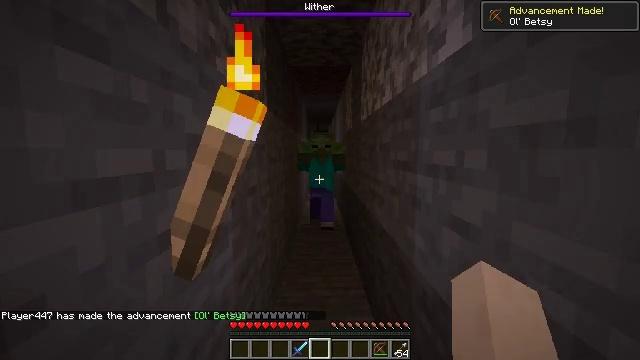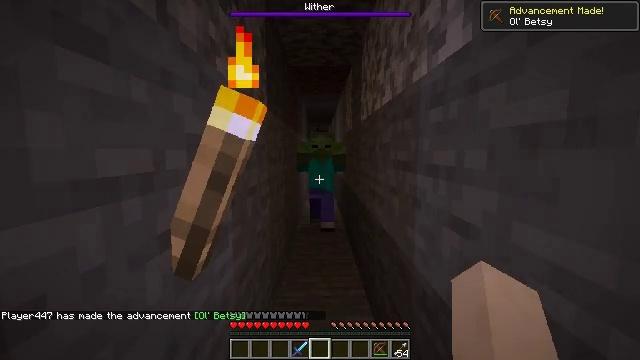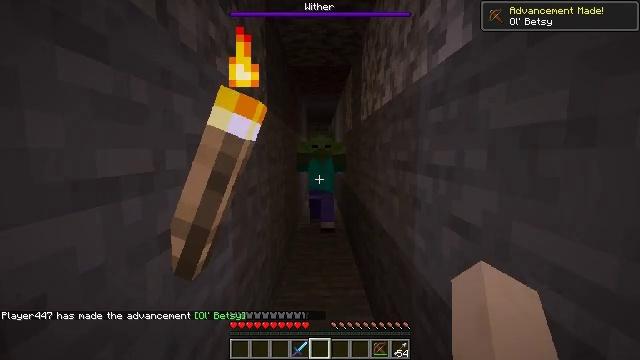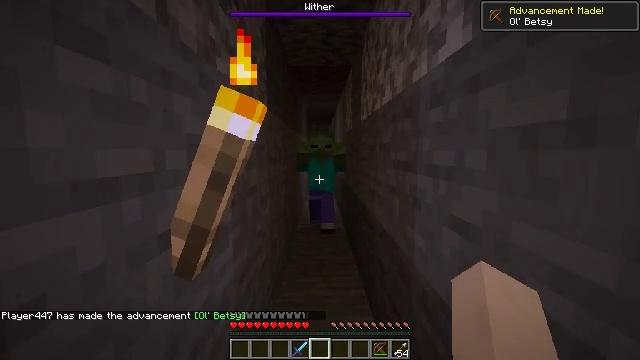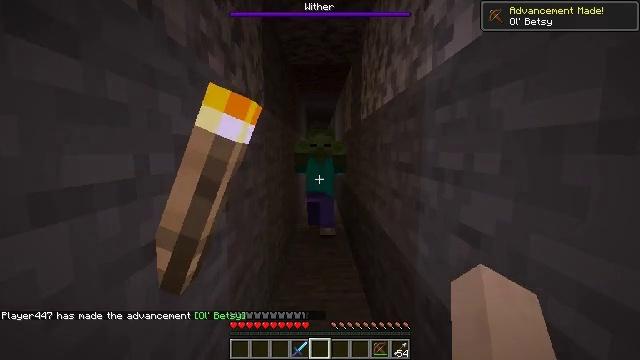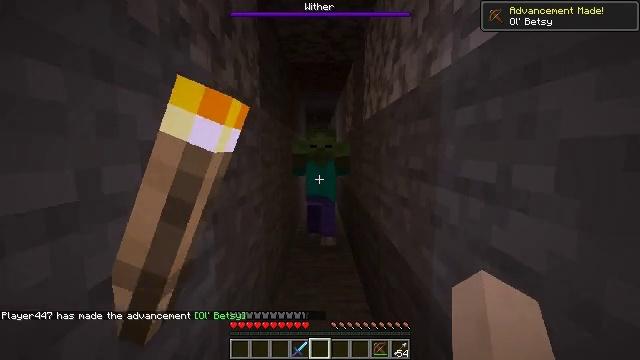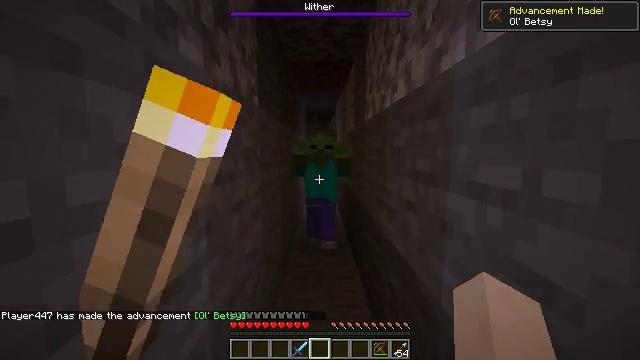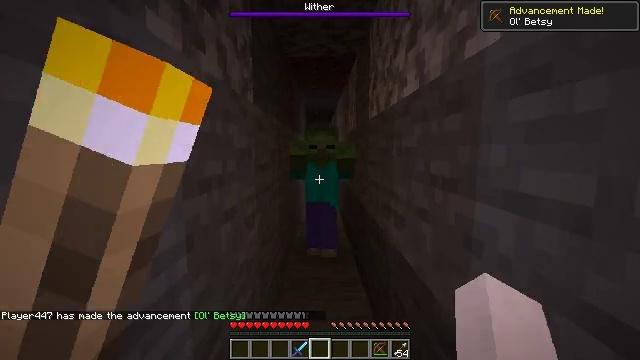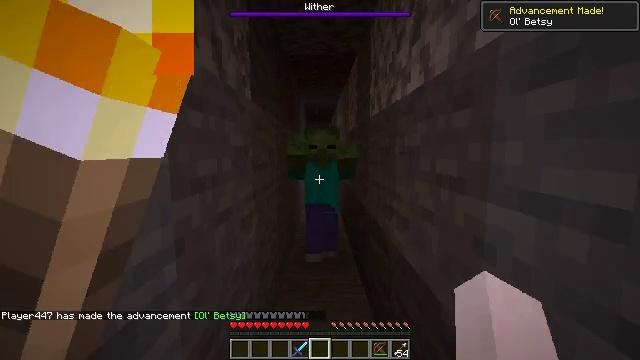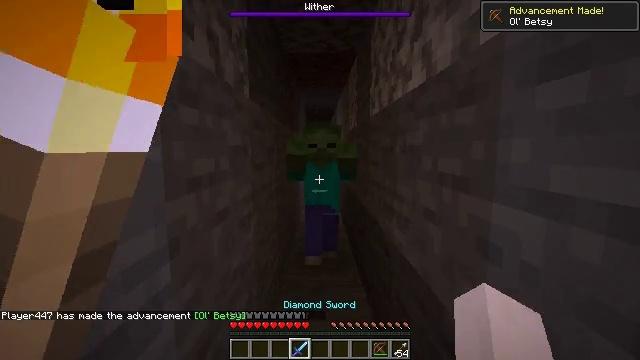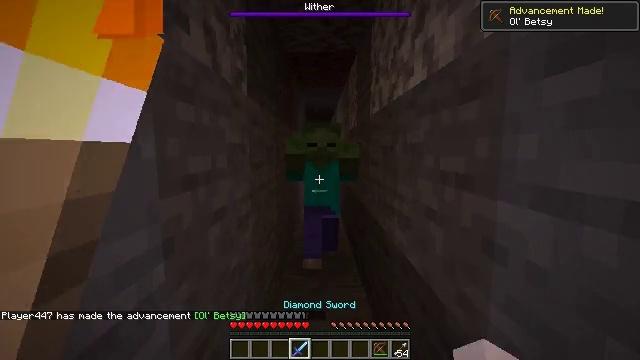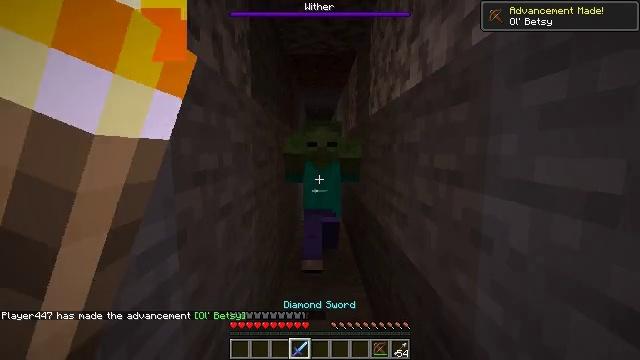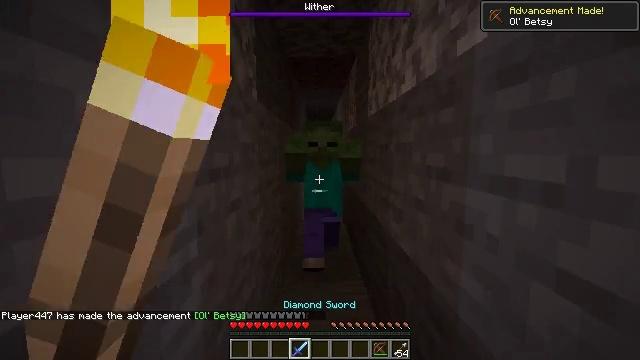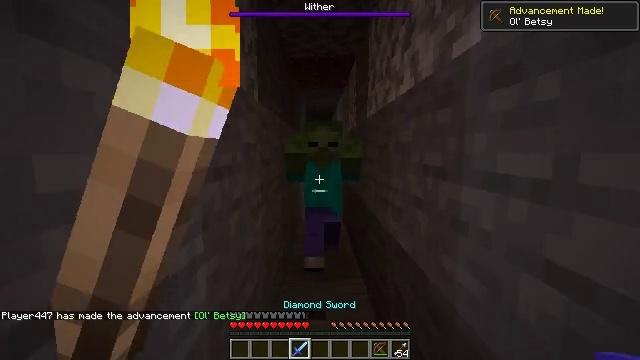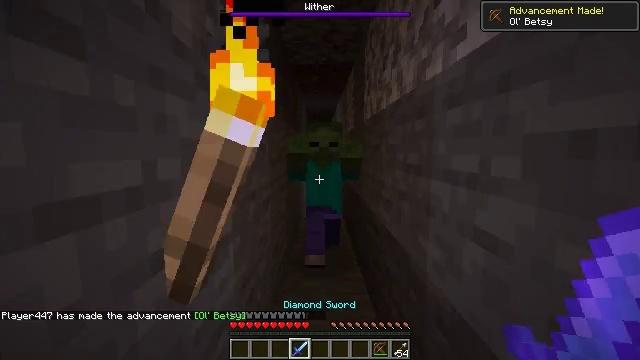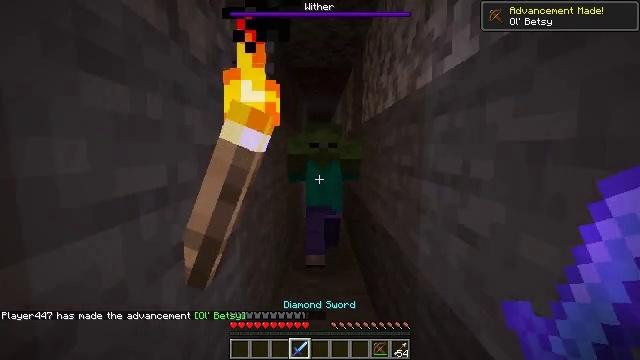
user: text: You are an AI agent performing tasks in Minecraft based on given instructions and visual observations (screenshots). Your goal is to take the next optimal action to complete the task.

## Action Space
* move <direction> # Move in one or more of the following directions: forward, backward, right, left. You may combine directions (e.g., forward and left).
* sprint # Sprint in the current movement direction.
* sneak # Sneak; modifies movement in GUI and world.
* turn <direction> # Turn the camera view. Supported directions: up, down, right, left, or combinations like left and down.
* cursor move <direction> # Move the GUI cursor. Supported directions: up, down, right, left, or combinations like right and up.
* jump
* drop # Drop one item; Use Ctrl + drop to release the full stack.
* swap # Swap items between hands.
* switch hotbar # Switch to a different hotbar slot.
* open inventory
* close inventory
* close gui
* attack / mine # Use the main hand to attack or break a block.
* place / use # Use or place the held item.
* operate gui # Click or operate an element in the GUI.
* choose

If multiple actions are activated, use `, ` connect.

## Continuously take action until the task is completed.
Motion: motion action
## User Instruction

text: Kill a zombie.
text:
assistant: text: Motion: no_op
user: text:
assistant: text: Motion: no_op
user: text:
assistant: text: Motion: no_op
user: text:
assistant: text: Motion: move forward
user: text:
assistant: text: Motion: move forward
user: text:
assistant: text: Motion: move forward
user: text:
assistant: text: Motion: no_op
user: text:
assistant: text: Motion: no_op
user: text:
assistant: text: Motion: no_op
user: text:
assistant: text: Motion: no_op
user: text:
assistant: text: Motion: move back
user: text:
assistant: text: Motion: move back
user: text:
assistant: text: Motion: move back
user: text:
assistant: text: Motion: move back
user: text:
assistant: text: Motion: move back
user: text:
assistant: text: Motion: move back
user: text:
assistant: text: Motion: move back
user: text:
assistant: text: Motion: no_op
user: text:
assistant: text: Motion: no_op
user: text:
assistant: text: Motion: no_op
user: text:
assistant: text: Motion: no_op
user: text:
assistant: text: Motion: no_op
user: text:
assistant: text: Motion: no_op
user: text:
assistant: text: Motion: no_op
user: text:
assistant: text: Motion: no_op
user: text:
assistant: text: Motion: no_op
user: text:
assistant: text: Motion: no_op
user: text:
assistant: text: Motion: attack / mine
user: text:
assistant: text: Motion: attack / mine
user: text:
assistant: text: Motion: no_op